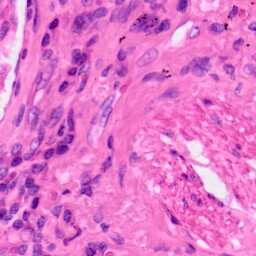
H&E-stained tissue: Lung